Brain MRI, t1w sequence, axial 2D slice.
Patient: age 40, sex F, weight 78 kg, height 1.78 m
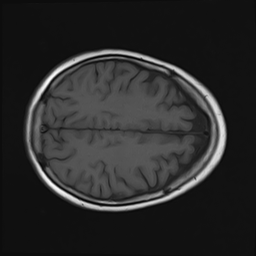